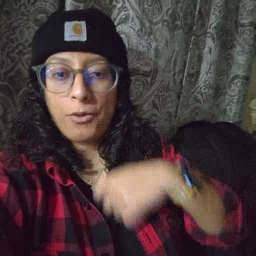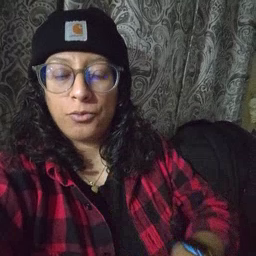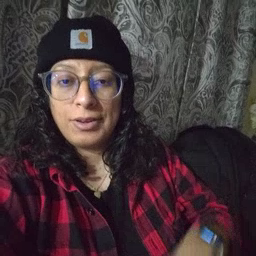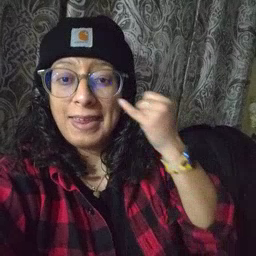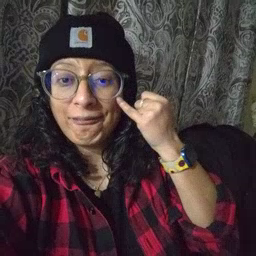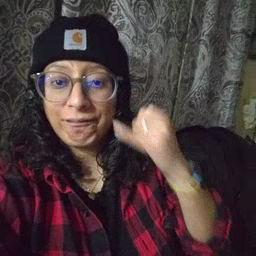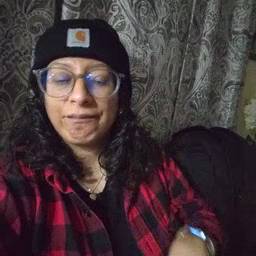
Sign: if